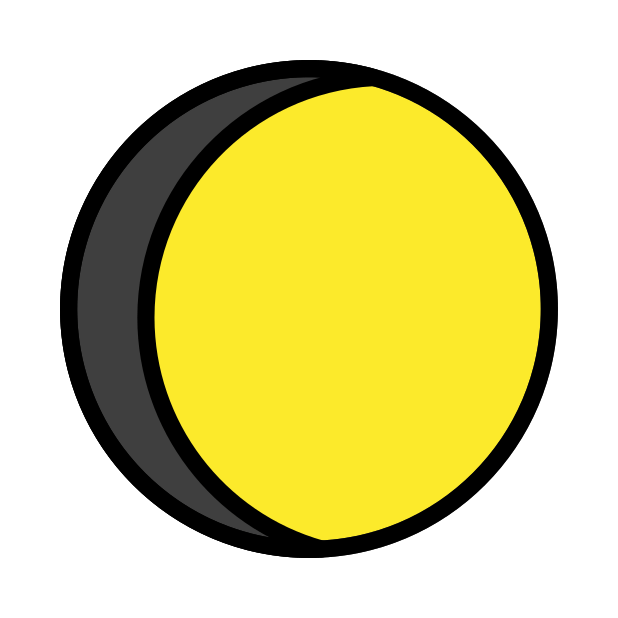
Emoji: 🌔
Name: waxing gibbous moon symbol
Unicode: 0x1f314